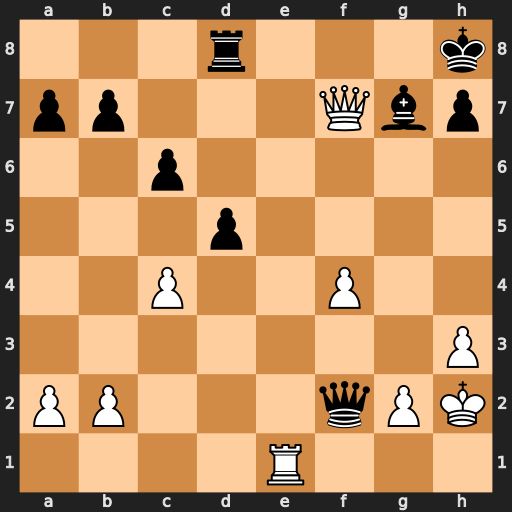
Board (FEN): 3r3k/pp3Qbp/2p5/3p4/2P2P2/7P/PP3qPK/4R3
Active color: w
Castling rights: -
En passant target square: -
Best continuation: Re8+ Rxe8 Qxe8+ Bf8 Qxf8#